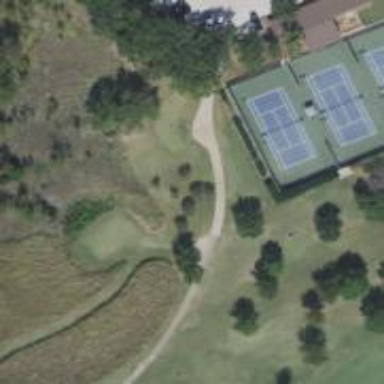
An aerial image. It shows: Path used for both walking and golf.